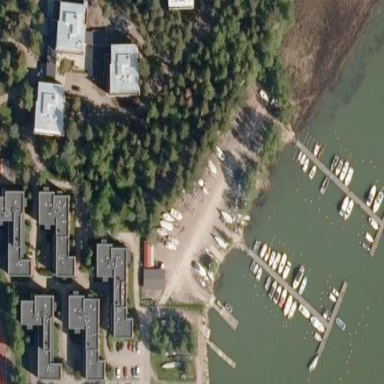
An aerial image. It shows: Boatyard located near waterway.